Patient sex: M
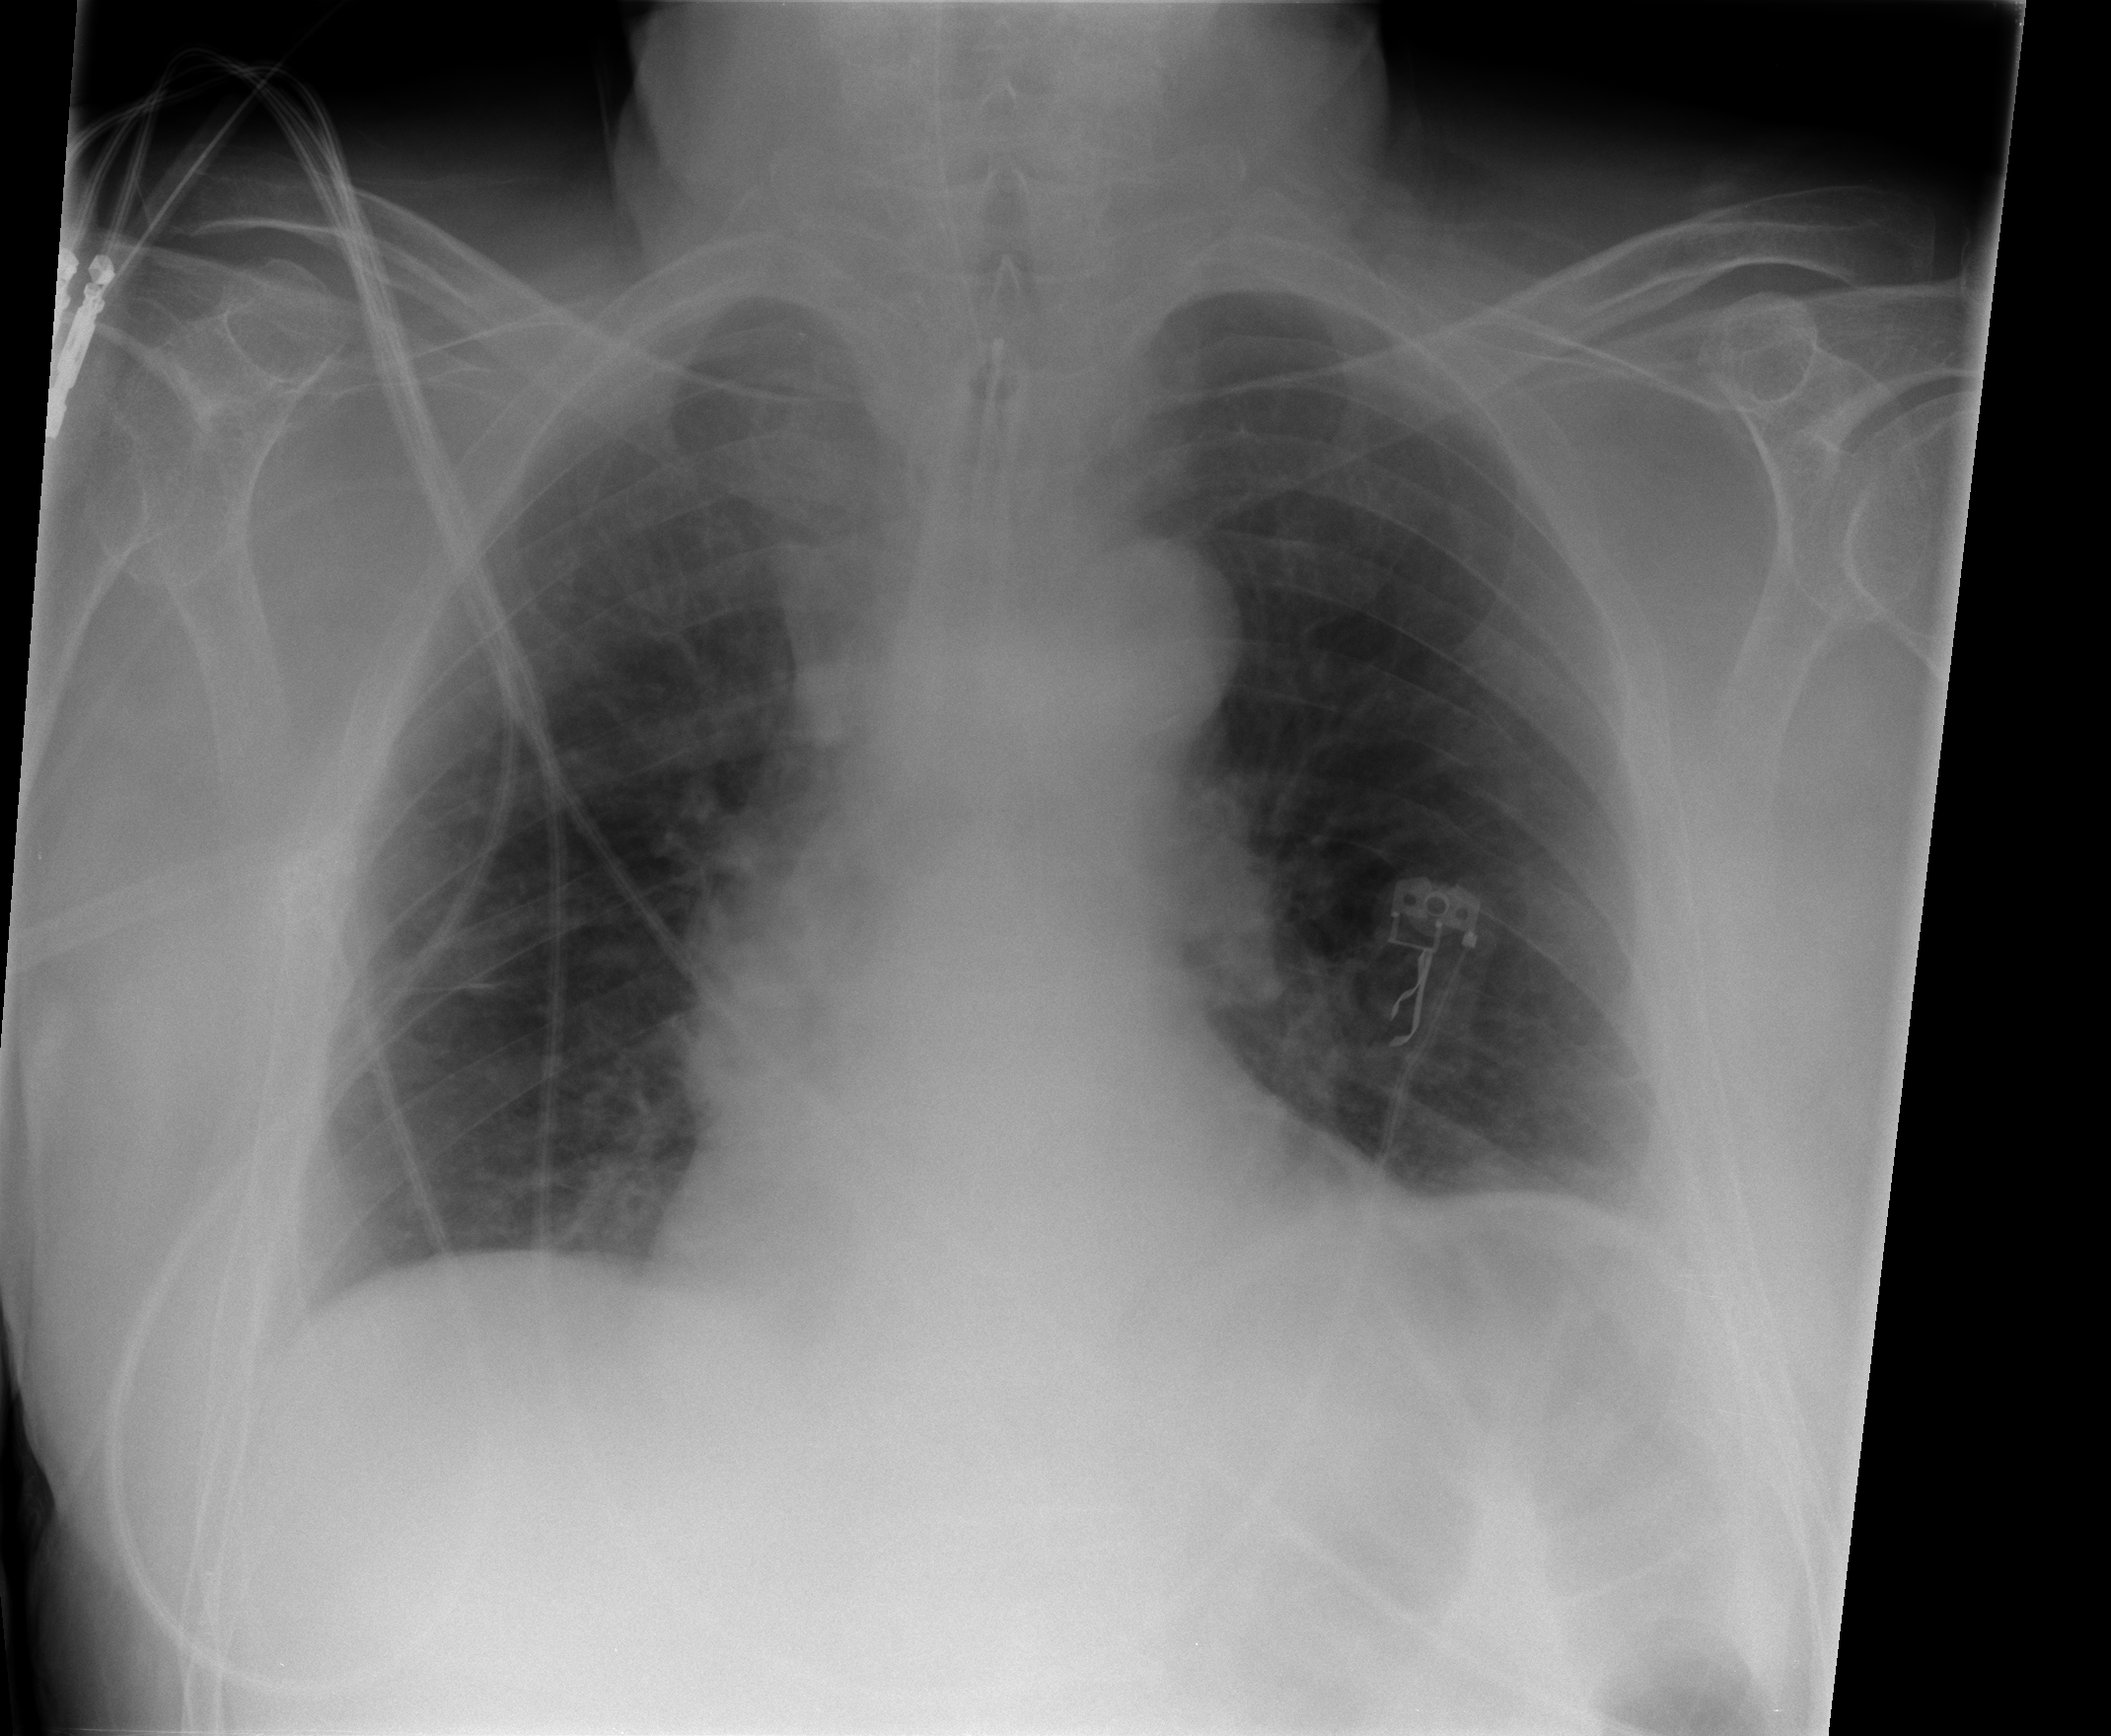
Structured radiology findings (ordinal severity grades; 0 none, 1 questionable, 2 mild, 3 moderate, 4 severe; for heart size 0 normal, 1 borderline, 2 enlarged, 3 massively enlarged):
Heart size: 1
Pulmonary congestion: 1
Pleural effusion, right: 0
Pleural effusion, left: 1
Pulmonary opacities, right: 0
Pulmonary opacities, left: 0
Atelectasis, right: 2
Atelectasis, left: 2